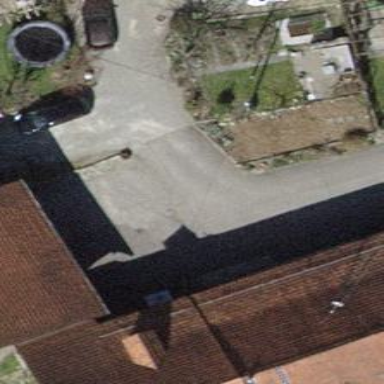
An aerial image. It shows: Driveway.